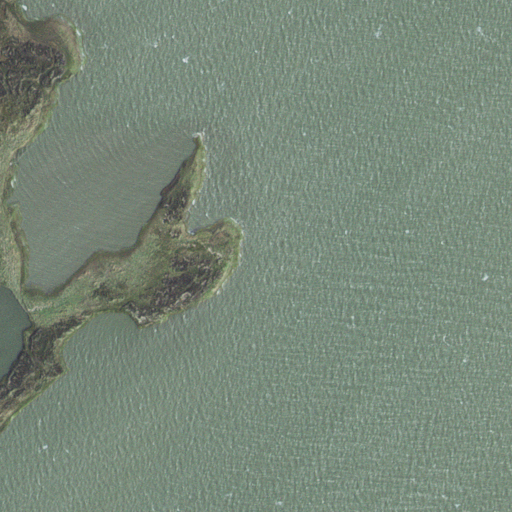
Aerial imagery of cape in North Carolina named Cowpen Point containing open water, herbaceous wetlands, woody wetlands, and grassland